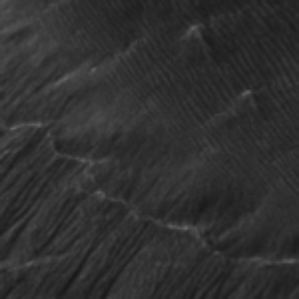
Label: frost